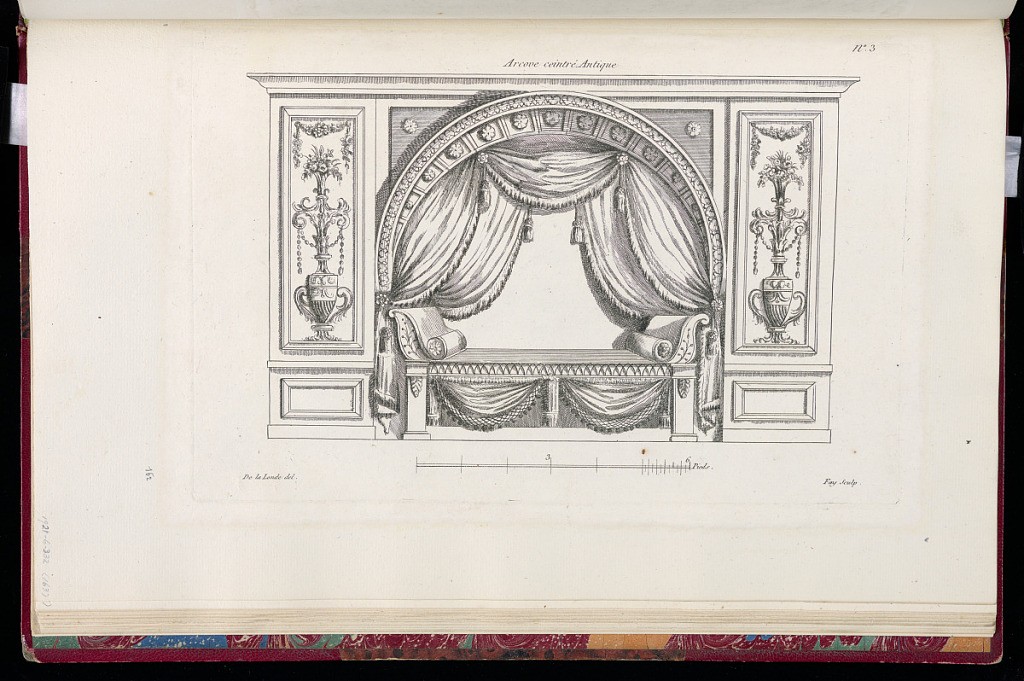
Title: Alcove ceintré Antique
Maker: Richard de Lalonde, French, active 1780–96
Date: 1780-1789
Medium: Etching on off-white laid paper
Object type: Print
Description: Design for an alcove in which is situated a daybed, and surrounded by panels with ornament motifs including vases, scrolls, garland, and rosettes. The plate is signed and numbered.